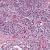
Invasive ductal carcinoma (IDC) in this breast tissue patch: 1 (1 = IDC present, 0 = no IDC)